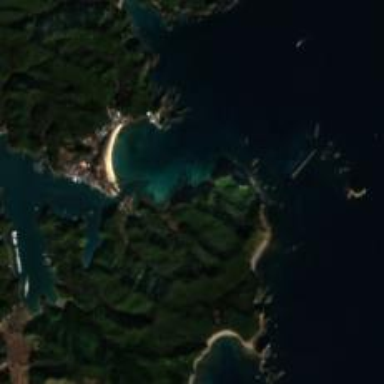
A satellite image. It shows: Breathtaking coastline.